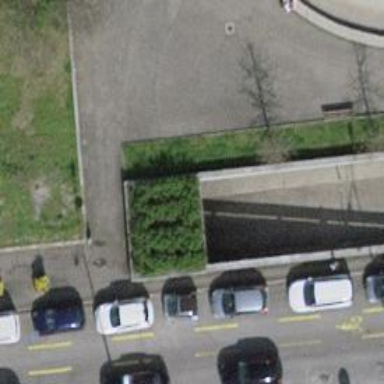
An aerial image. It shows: Parking area.